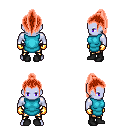
a pixel art fantasy rpg character, male body template, dark elf, purple skin, teal tunic, gold greaves, red long topknot hairstyle, gold gloves, black shoes, four views (front, back, left, right), 2x2 character sprite sheet, small pixel art, hard edges, no anti-aliasing